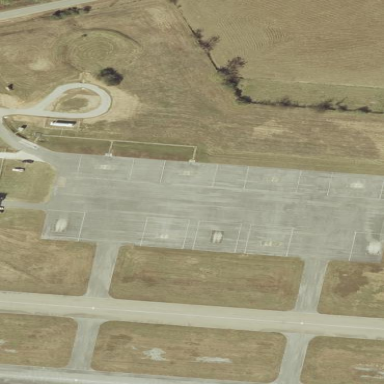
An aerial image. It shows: Apron at the airport.